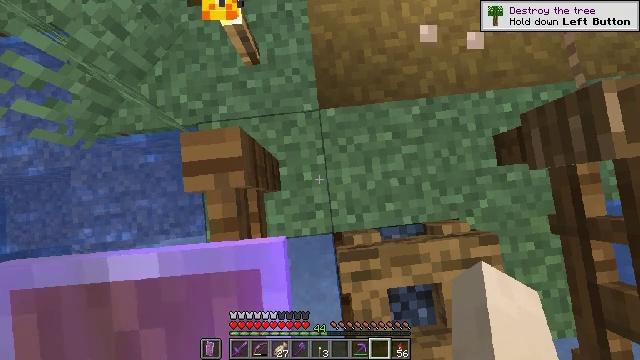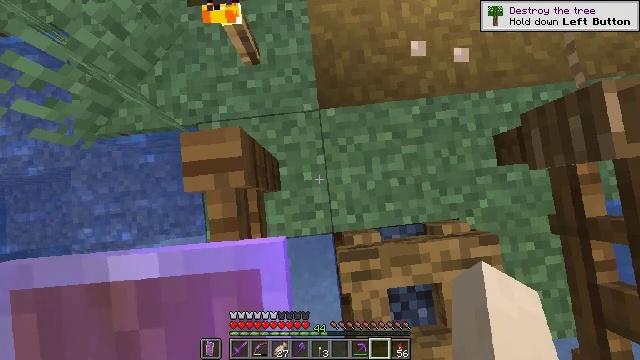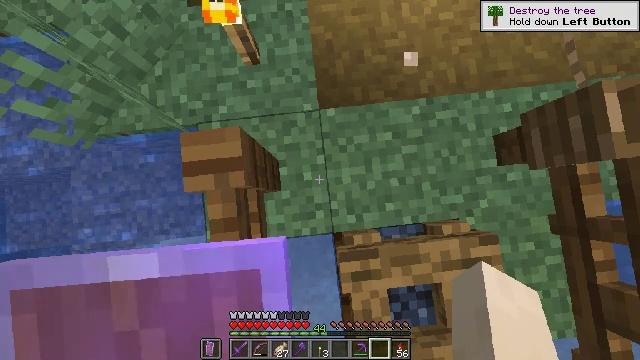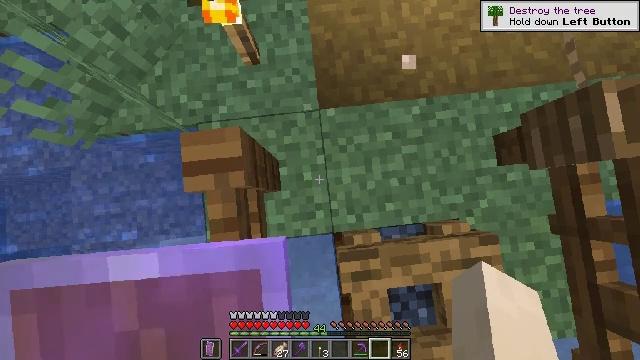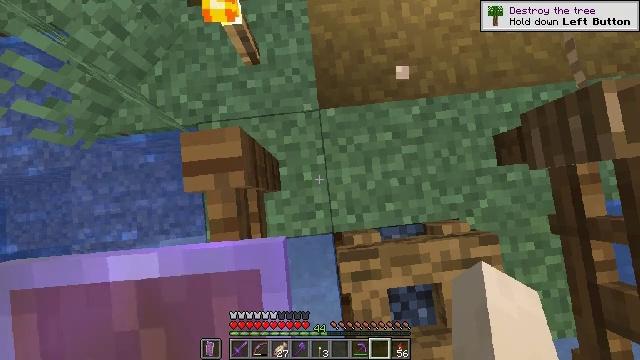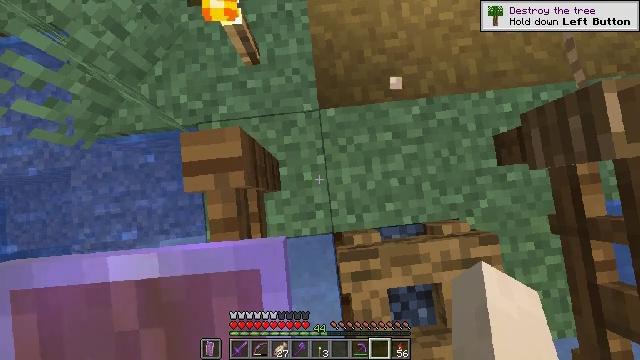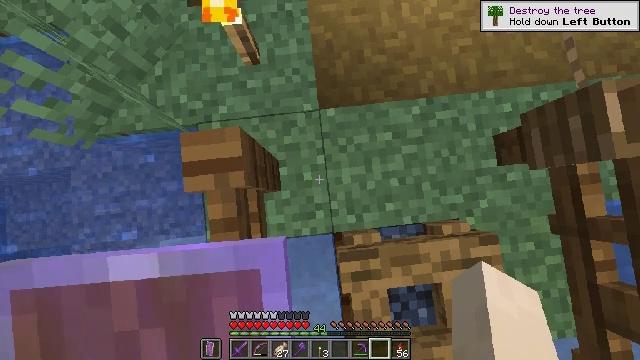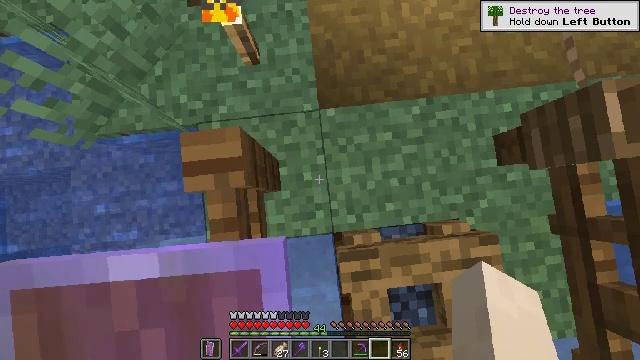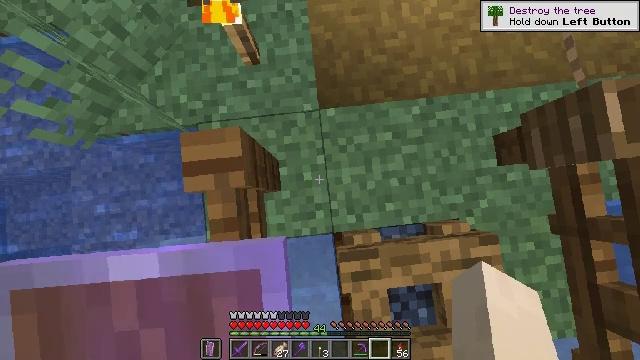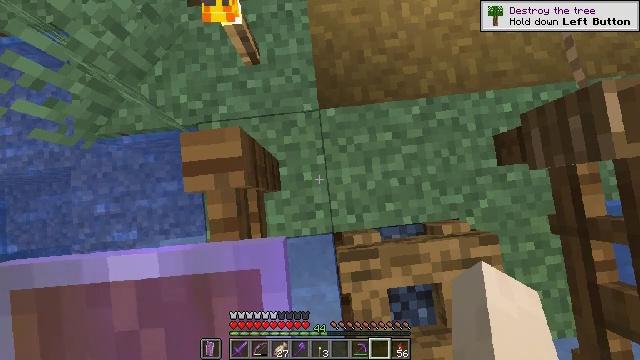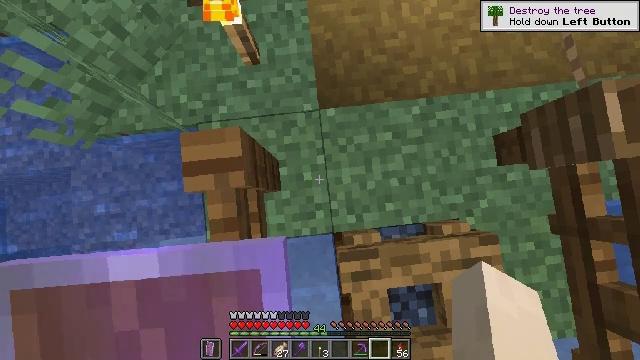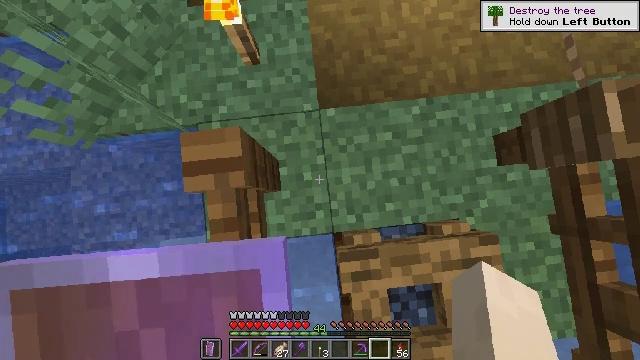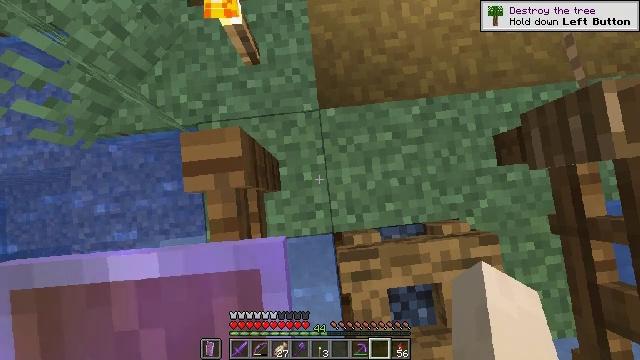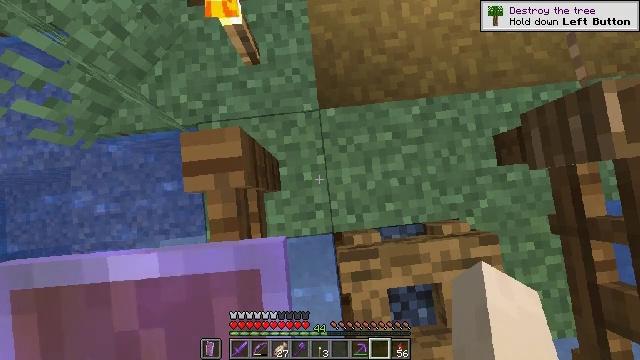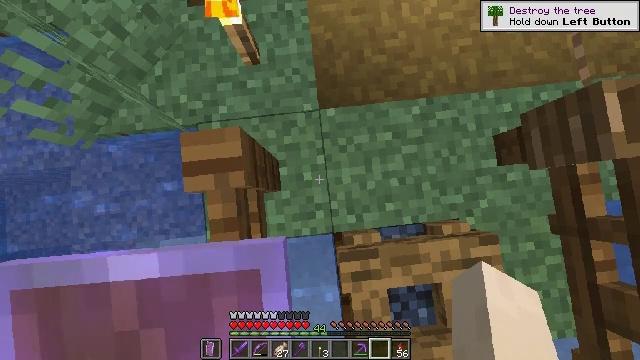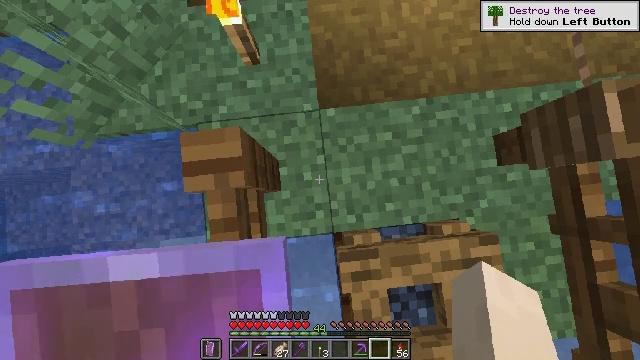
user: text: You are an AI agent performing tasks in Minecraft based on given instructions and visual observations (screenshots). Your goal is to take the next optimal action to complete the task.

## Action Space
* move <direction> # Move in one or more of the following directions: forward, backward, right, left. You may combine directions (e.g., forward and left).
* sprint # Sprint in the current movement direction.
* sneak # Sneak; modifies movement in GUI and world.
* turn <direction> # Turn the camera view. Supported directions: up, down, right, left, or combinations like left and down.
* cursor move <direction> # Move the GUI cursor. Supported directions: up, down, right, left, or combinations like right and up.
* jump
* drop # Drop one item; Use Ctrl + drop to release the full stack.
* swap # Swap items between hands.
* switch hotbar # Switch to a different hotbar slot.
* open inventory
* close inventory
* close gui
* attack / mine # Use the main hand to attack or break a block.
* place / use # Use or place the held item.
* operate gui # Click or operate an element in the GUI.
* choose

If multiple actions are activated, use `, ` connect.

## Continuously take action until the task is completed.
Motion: motion action
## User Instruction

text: Use a pickaxe to mine the bone block.
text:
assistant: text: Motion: no_op
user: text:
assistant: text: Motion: no_op
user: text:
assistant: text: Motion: no_op
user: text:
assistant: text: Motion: no_op
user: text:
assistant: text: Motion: no_op
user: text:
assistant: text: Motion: no_op
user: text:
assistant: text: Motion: no_op
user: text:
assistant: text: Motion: no_op
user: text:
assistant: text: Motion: no_op
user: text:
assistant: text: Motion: no_op
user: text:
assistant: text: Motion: no_op
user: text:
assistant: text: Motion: no_op
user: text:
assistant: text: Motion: no_op
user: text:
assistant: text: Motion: no_op
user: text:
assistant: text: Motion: no_op
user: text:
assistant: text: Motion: no_op
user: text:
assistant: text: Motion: no_op
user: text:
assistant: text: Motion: no_op
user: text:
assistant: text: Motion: no_op
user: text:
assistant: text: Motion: no_op
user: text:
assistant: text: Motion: no_op
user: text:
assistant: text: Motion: no_op
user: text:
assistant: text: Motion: no_op
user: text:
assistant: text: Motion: no_op
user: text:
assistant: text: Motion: no_op
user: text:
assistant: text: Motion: no_op
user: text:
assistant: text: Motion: no_op
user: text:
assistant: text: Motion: no_op
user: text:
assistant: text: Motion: no_op
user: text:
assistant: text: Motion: no_op